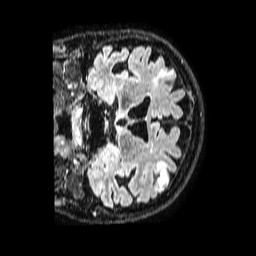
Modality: FLAIR
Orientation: coronal
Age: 64
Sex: male
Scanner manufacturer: philips
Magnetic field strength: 1.5 T
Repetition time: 4.8 s
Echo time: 0.3 s